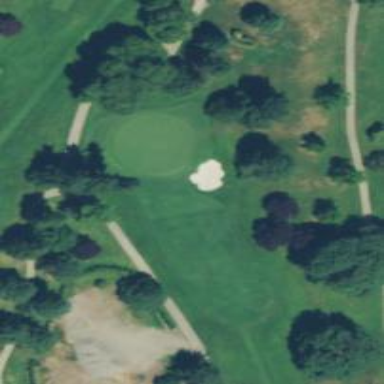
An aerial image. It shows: View of golf hole.